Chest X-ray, PA view. Patient: 43 years old, sex F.
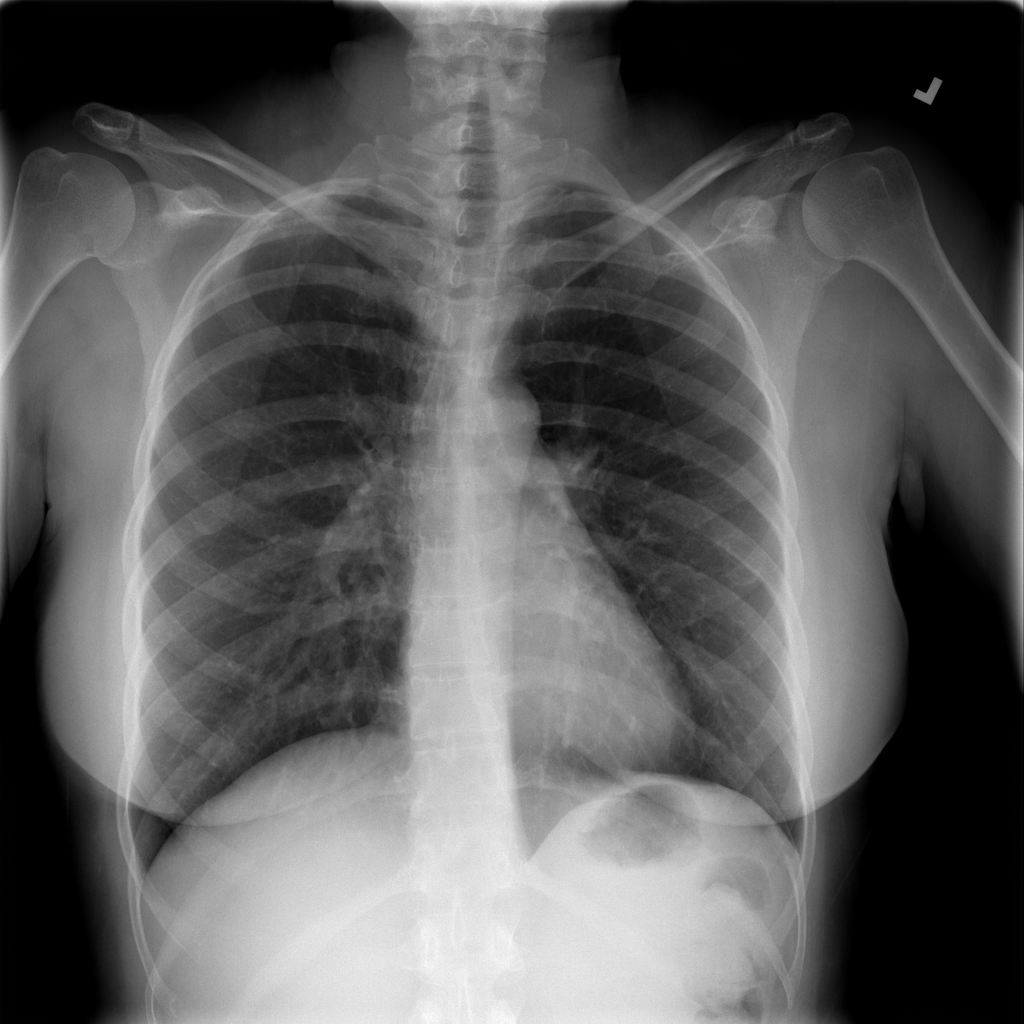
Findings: No Finding